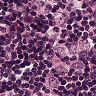
Metastatic tissue present: yes